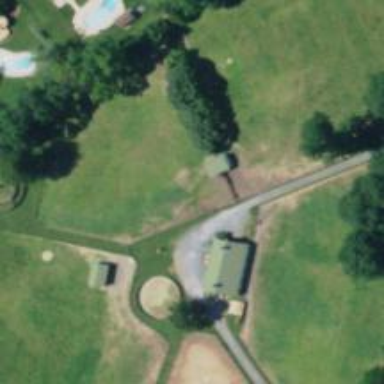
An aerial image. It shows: Driveway.